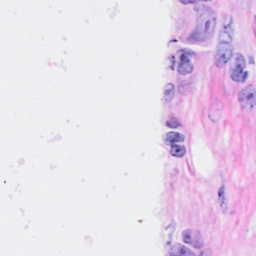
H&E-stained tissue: Breast